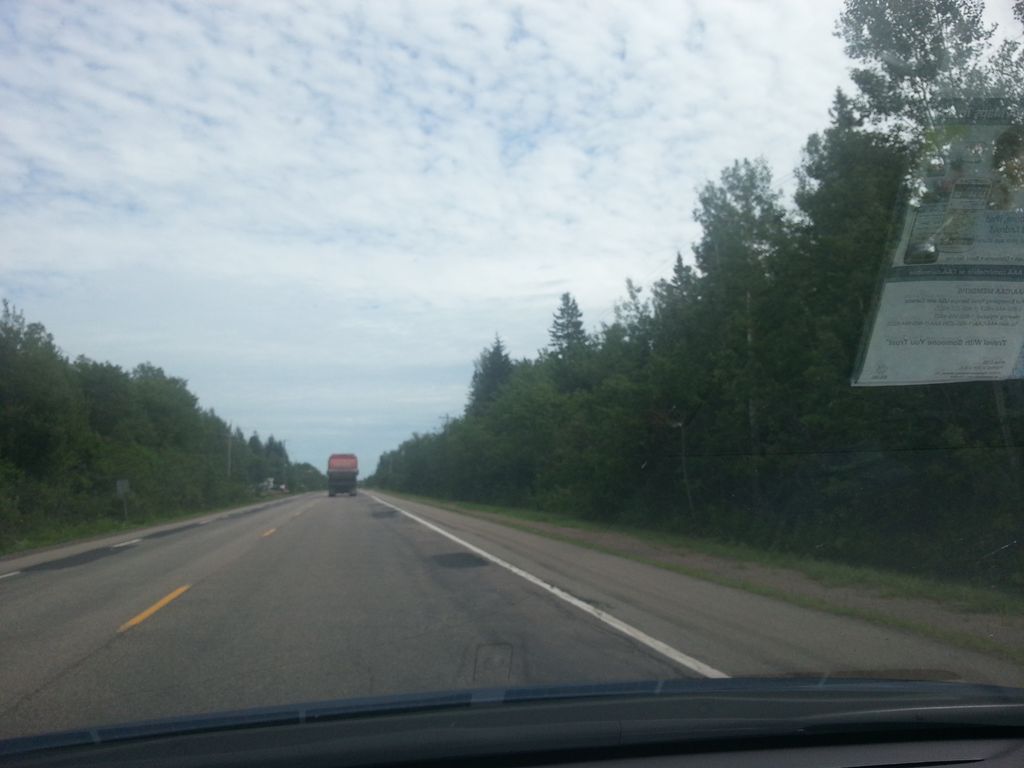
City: charlottetown